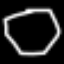
Label: octagon